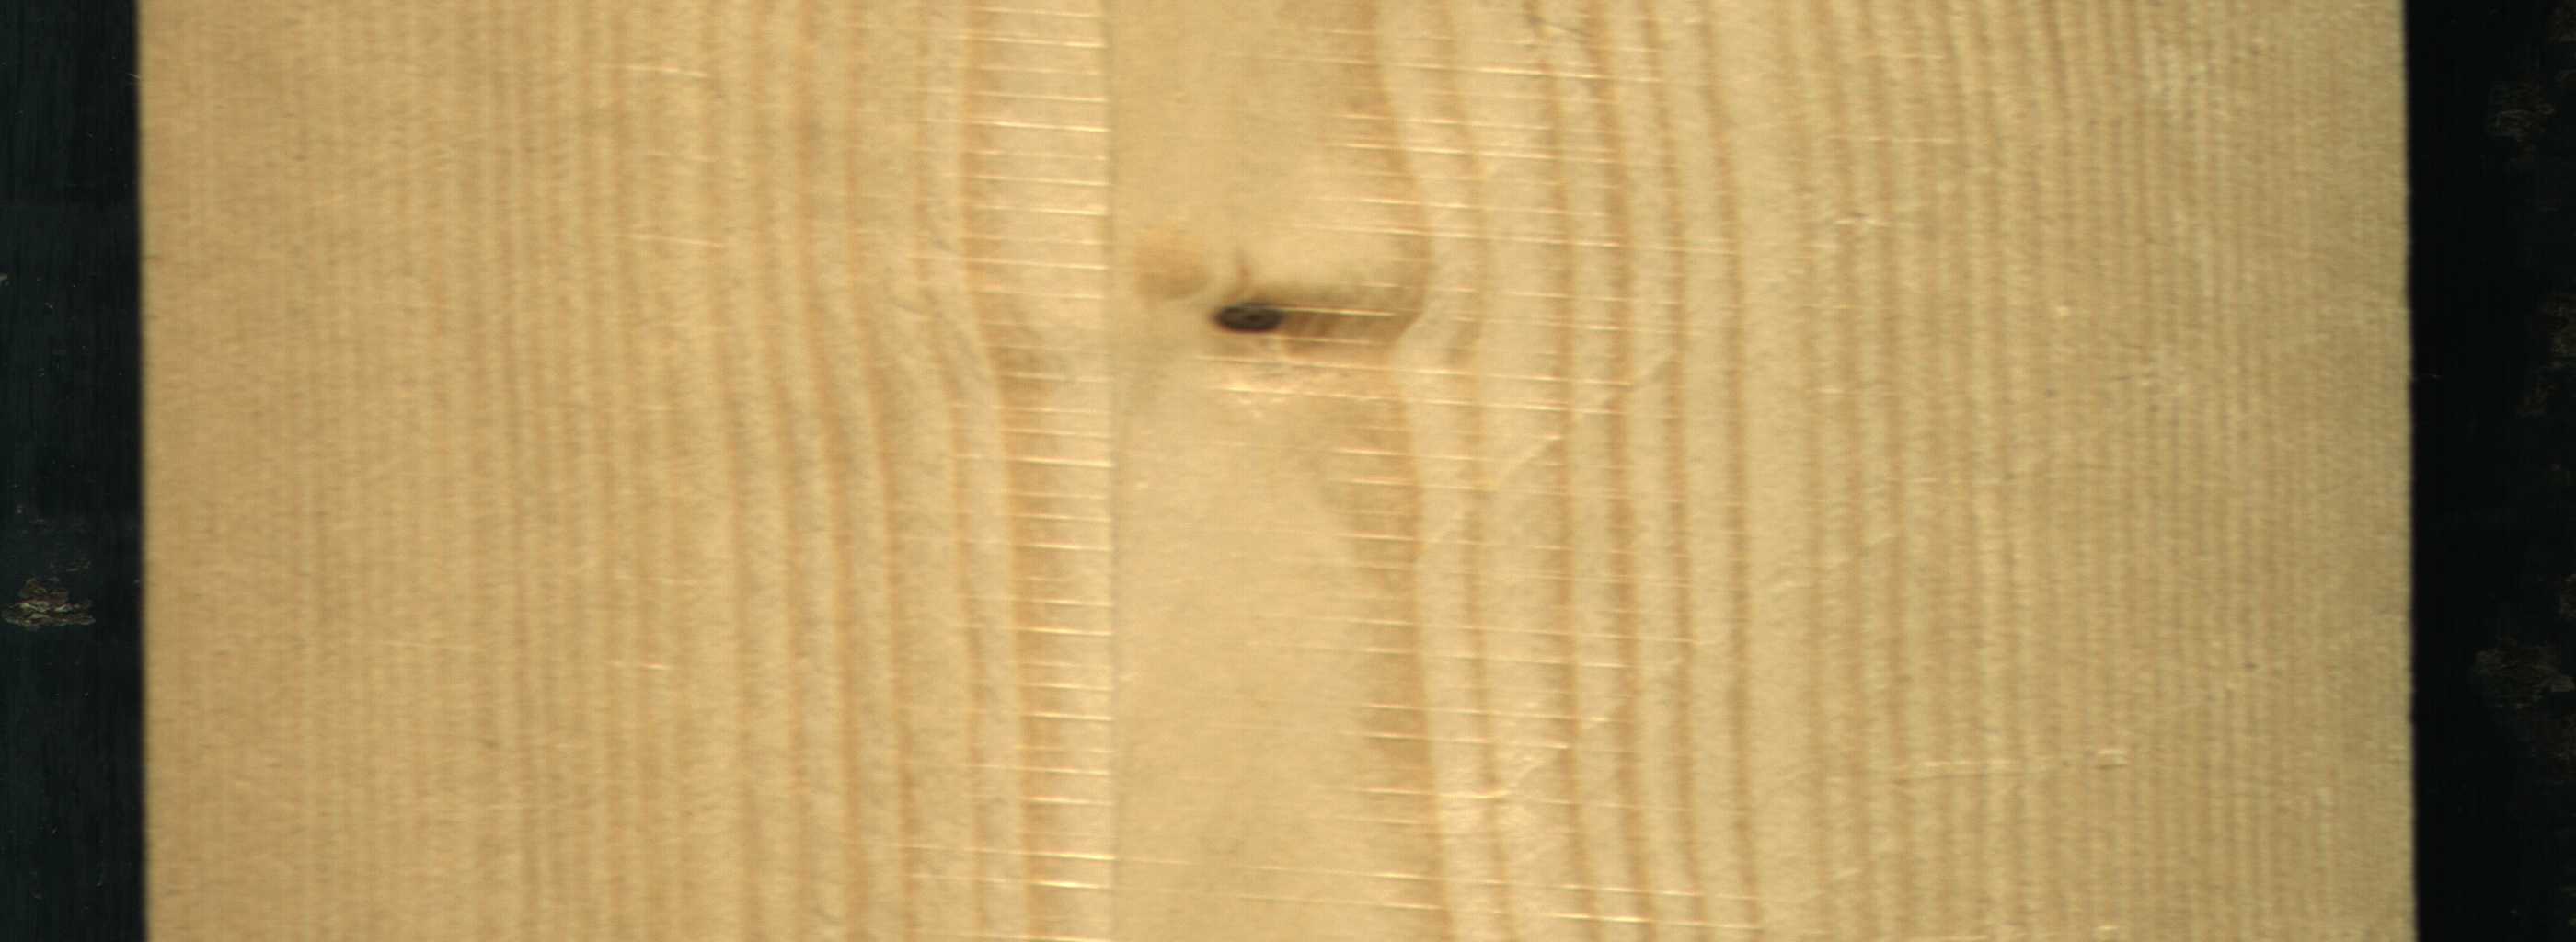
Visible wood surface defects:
Dead_Knot